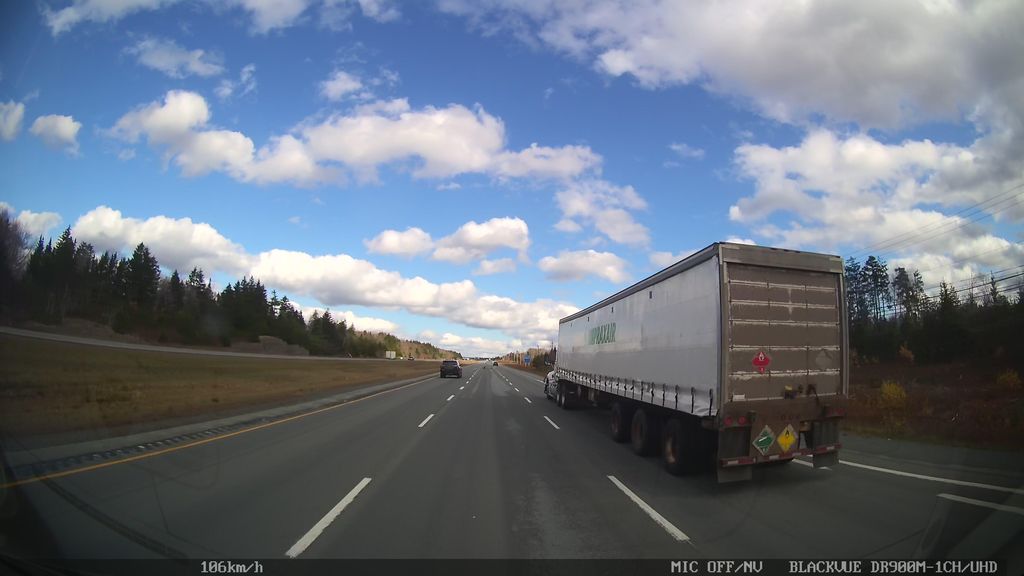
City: halifax